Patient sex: M
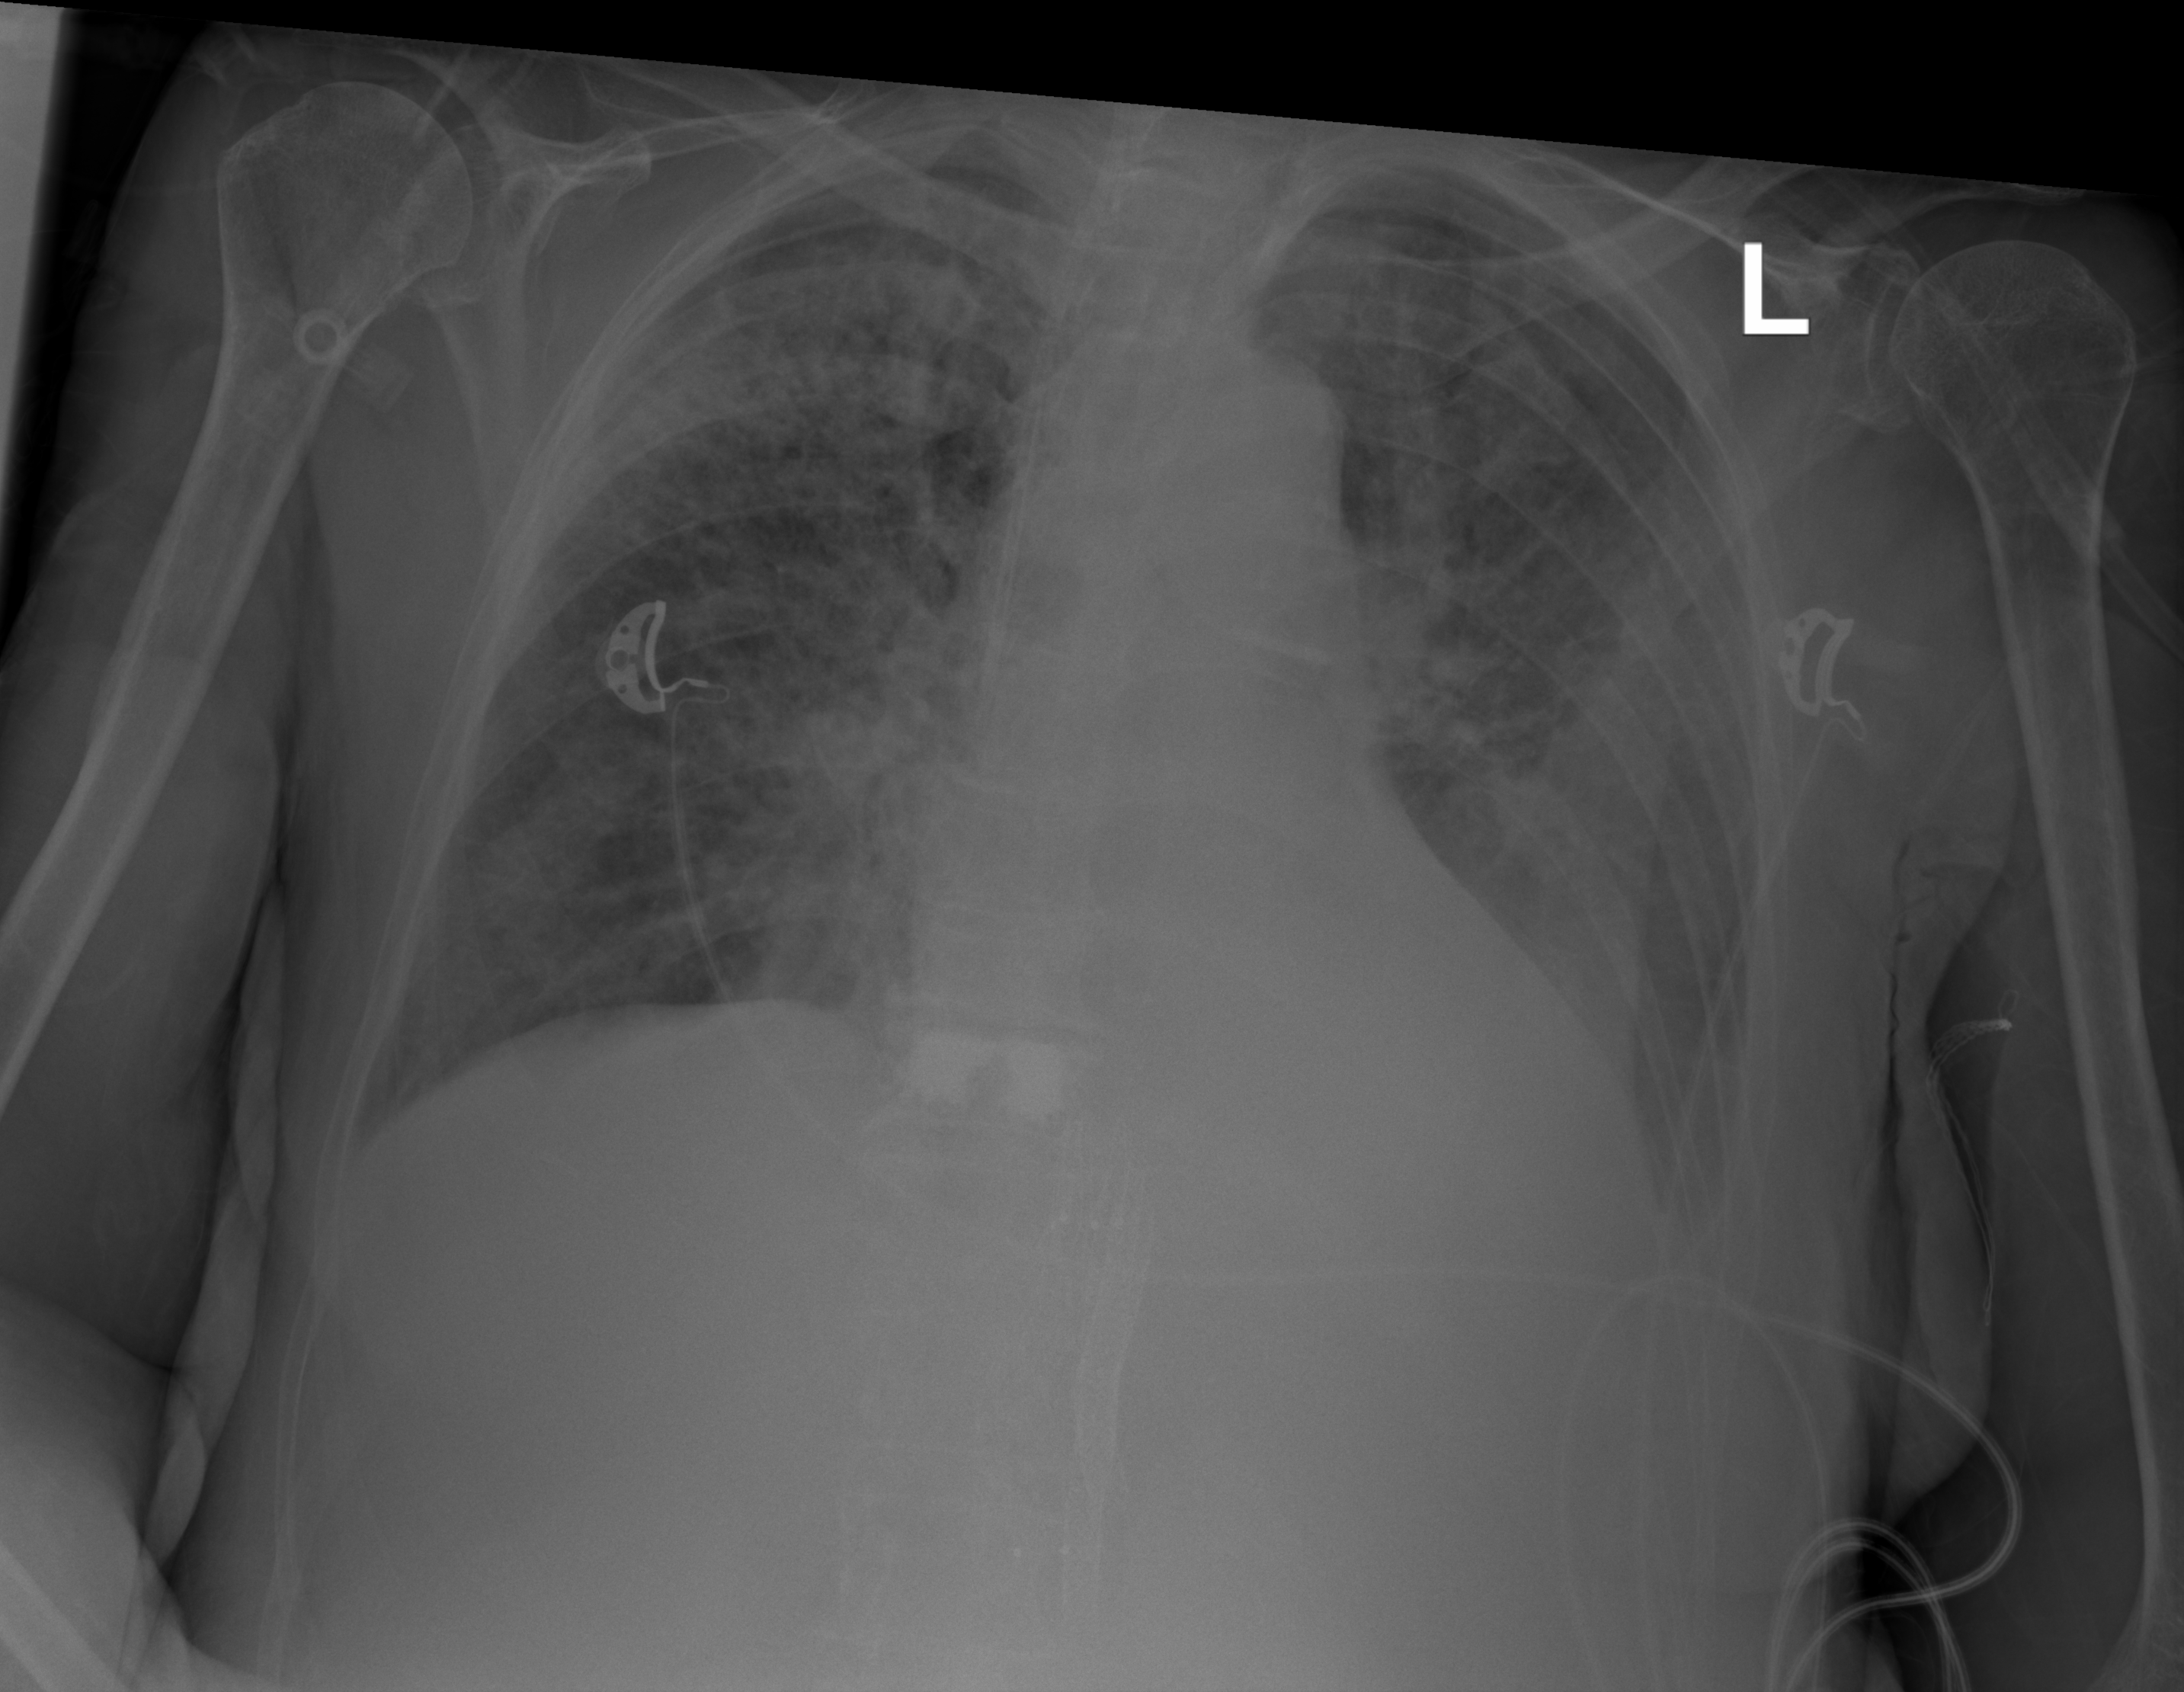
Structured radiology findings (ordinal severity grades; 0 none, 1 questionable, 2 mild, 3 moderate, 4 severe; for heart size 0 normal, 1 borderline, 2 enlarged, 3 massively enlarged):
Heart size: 0
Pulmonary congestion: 2
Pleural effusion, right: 0
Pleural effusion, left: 2
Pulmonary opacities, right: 2
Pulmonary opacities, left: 0
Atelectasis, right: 2
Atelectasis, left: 2